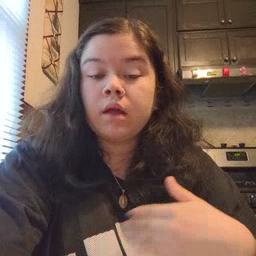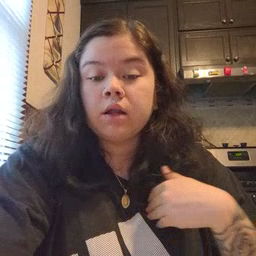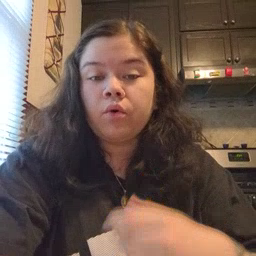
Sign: animal